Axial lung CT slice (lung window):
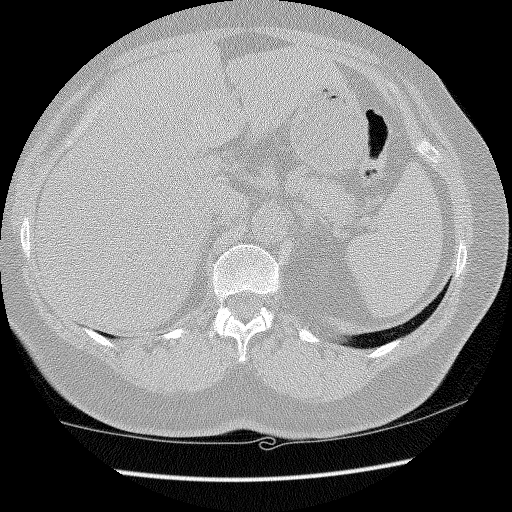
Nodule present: no